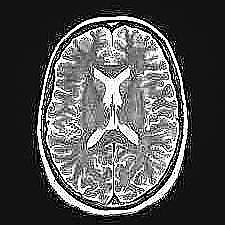
Label: notumor